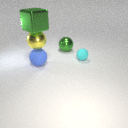
large green metal cube above large yellow metal sphere